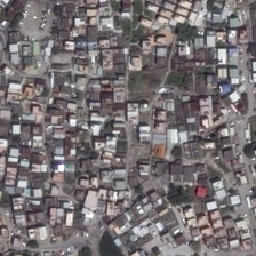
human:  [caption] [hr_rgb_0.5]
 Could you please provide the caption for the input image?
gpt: There are dense buildings on both sides, close to each other.

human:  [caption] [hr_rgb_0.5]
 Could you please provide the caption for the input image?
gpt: Dense buildings are lined up.

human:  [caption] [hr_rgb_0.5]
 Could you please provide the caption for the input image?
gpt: the house a home close to the one on the ground .

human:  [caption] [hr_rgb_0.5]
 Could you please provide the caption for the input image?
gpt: this is a densely populated place .

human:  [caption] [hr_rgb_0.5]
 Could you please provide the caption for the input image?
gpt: Here it is lined with a dense building, close to each other.